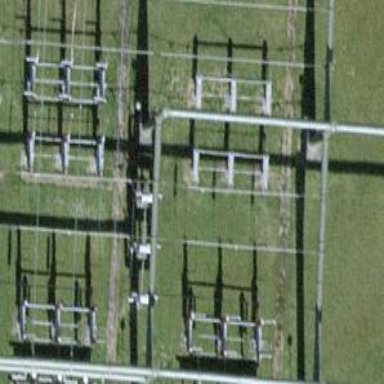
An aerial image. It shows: Power line carrying busbar.